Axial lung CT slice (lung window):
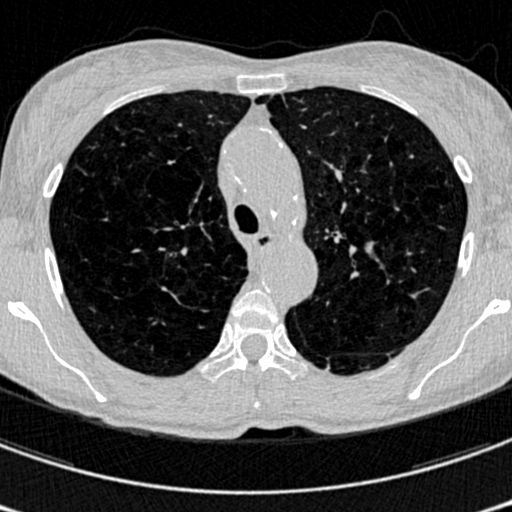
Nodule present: no